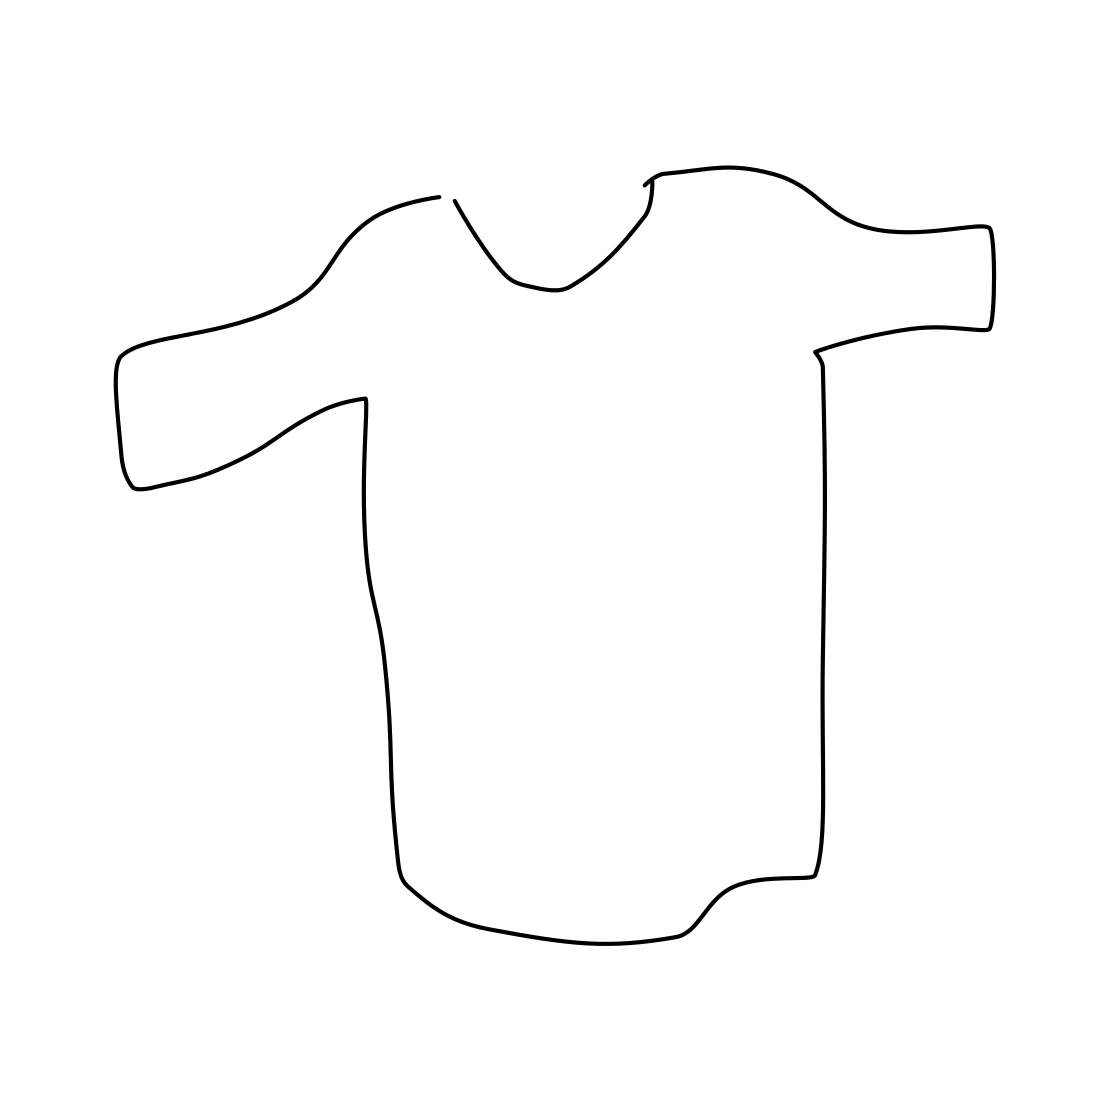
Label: t-shirt